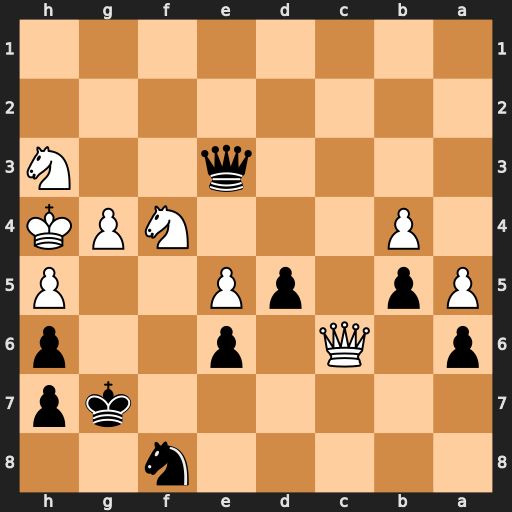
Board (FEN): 5n2/6kp/p1Q1p2p/Pp1pP2P/1P3NPK/4q2N/8/8
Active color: b
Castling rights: -
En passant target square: -
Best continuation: Qe1+ Nf2 Qxf2+